Question: Sample code for create stamp annotation, Stamp Annotation text and rectangle border displaying wrong when we i try to rotate.
'''
Rectangle rectangle = new Rectangle(725 ,192,751,350);
float w = rectangle.getWidth(), h = rectangle.getHeight();
PdfContentByte cb = stamper.getOverContent(page);
PdfAnnotation annotation = PdfAnnotation.createFreeText(stamper.getWriter(), rectangle, annot.getText(), cb);
boolean baseFont = annot.getAnnotationType().equalsIgnoreCase(AnnotationConstants.AnnotationType.STAMP.name()) ? BaseFont.NOT_EMBEDDED : BaseFont.EMBEDDED;
PdfAppearance app = cb.createAppearance(w, h);
ColumnText ct = new ColumnText(app);
ct.setAlignment(Element.ALIGN_CENTER);
ct.setSimpleColumn(new Rectangle(w, h));
ct.setIndent(10, true);// 3% of margin
Font textFont = new Font(BaseFont.createFont(BaseFont.COURIER_BOLD, BaseFont.CP1252, baseFont));
textFont.setSize(19);
Phrase phrase = new Phrase("Mayank Pandey", textFont);
ct.setText(phrase);
ct.setSpaceCharRatio(400);
ct.go();
app.setColorFill(BaseColor.RED);
app.setFontAndSize(BaseFont.createFont(BaseFont.COURIER_BOLD, BaseFont.CP1252, baseFont), annot.getFontConfiguration().getFontSize());
app.moveText(10, 10);
app.setTextRenderingMode(PdfContentByte.TEXT_RENDER_MODE_FILL);
app.setColorFill(new BaseColor(255, 0, 0, 50));
app.setColorStroke(BaseColor.RED);
app.rectangle(0, 0, w, h);
app.fillStroke();
annotation.setAppearance(PdfName.N, app);
annotation.setFlags(PdfAnnotation.FLAGS_PRINT);
annotation.setColor(BaseColor.YELLOW);
annotation.setBorder(new PdfBorderArray(4, 4, 4));
annotation.setRotate(90);
stamper.addAnnotation(annotation, page);
'''
Stamp annotation displaying wrong when rotate pdf

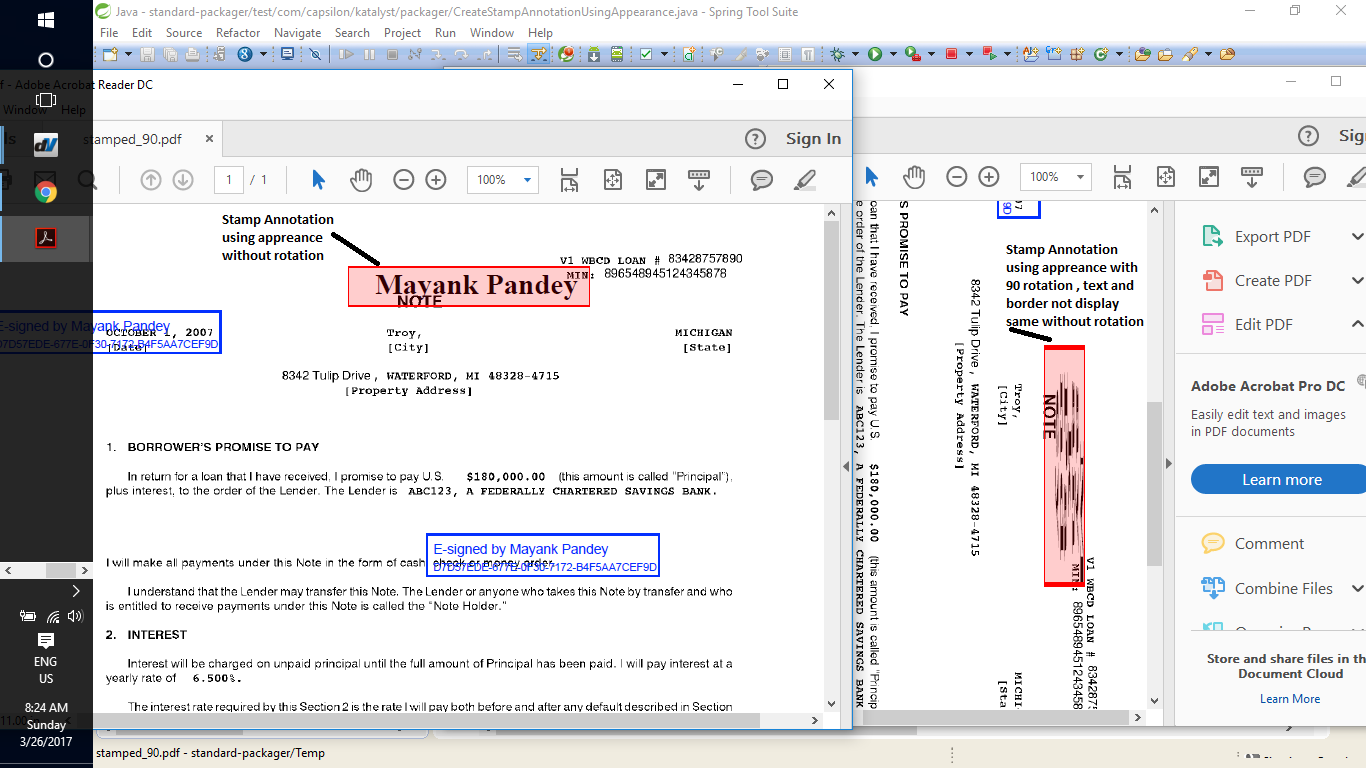
Answer: If you are going to rotate the content of an annotation by 90deg, the content should be created with switched width and height:
'''
PdfAppearance app = cb.createAppearance(h, w); //!
ColumnText ct = new ColumnText(app);
ct.setAlignment(Element.ALIGN_CENTER);
ct.setSimpleColumn(new Rectangle(h, w)); //!
...
app.setColorFill(new BaseColor(255, 0, 0, 50));
app.setColorStroke(BaseColor.RED);
app.rectangle(0, 0, h, w); //!
app.fillStroke();
'''